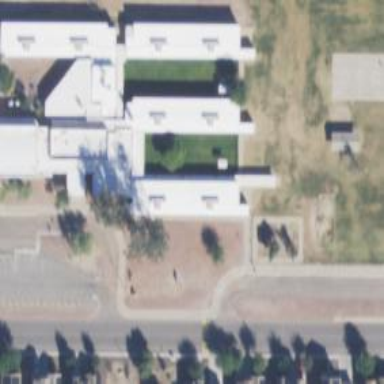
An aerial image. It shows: School building.